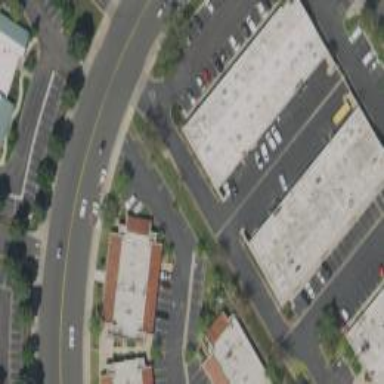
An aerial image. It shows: Commercial building.